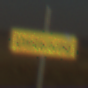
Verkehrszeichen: Umleitungsankuendigung
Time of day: MorningAfternoon
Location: Outdoor (Nature)
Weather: Clear
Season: NotSpecified
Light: Natural